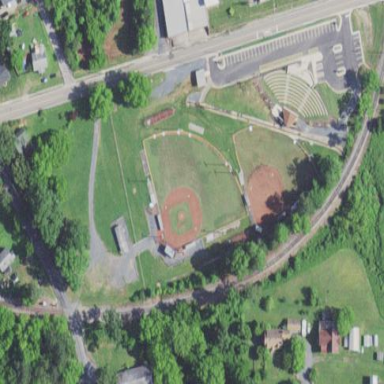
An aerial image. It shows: Baseball pitch for leisure land.